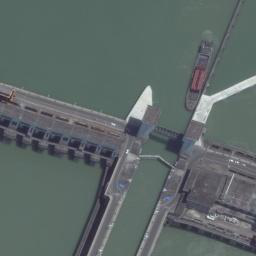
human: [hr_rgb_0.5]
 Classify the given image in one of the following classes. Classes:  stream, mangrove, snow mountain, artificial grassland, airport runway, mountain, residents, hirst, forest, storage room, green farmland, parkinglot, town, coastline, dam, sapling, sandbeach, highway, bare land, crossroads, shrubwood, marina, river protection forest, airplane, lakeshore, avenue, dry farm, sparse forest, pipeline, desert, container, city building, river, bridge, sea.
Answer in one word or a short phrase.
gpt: dam